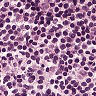
Metastatic tissue present: no